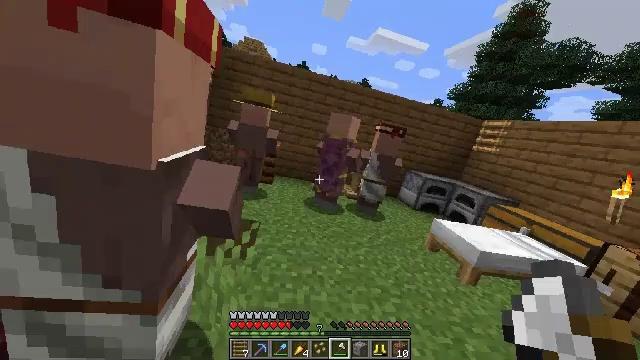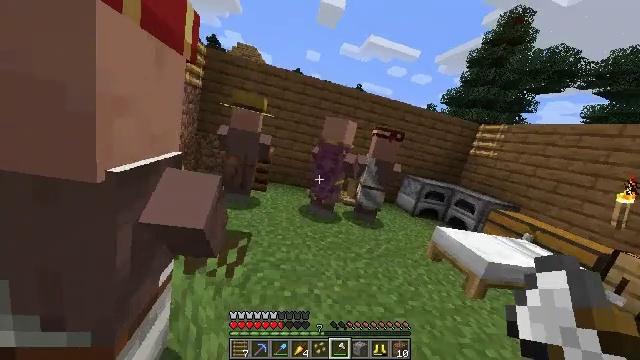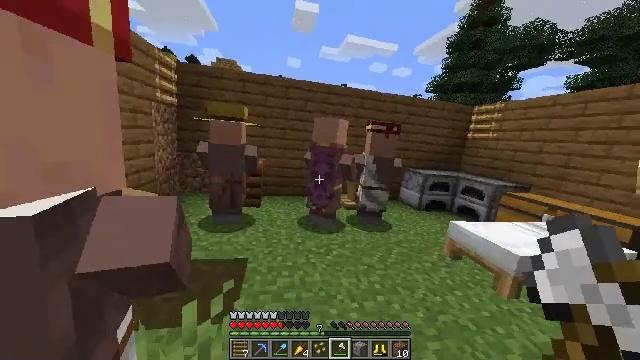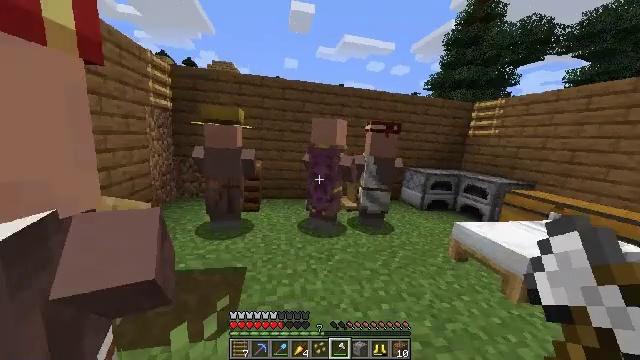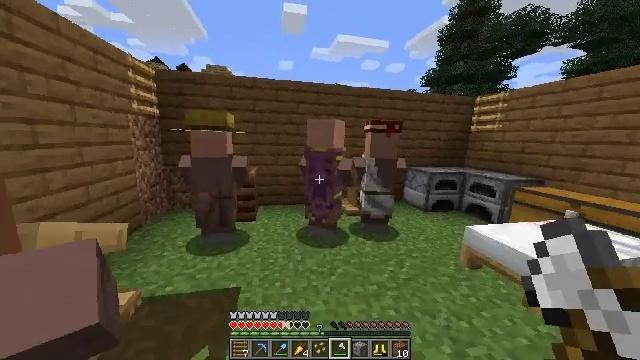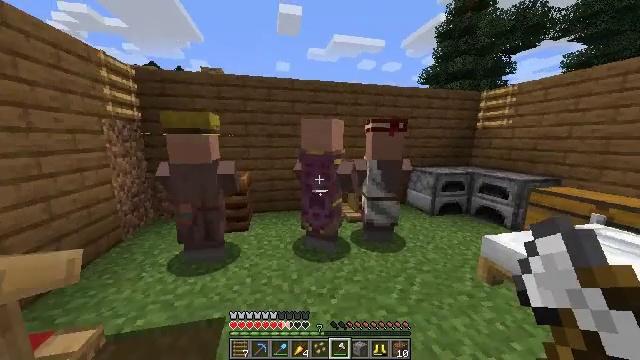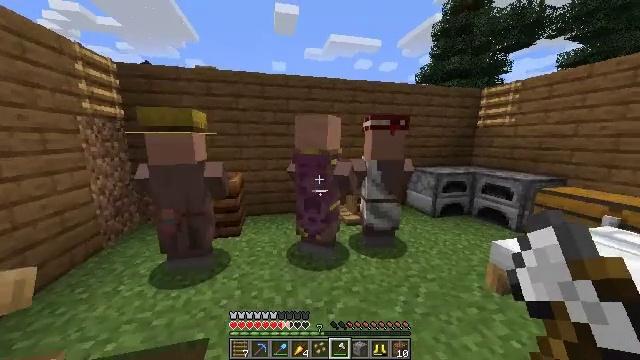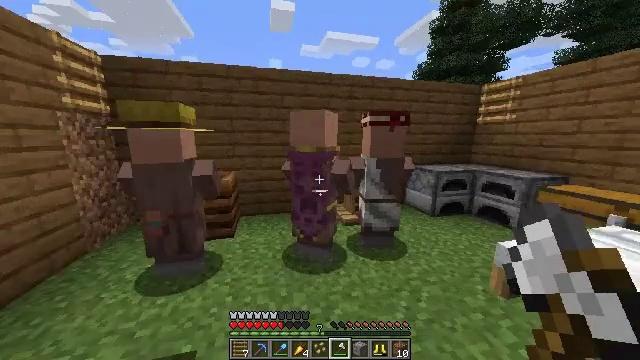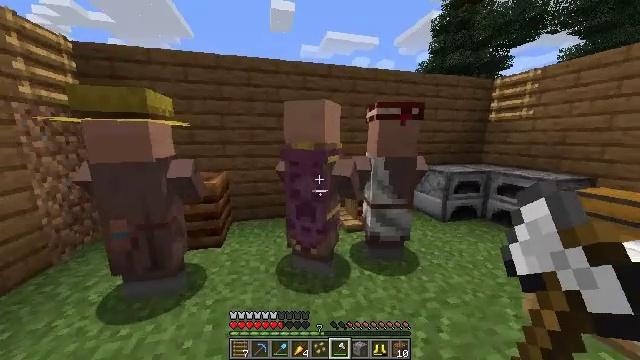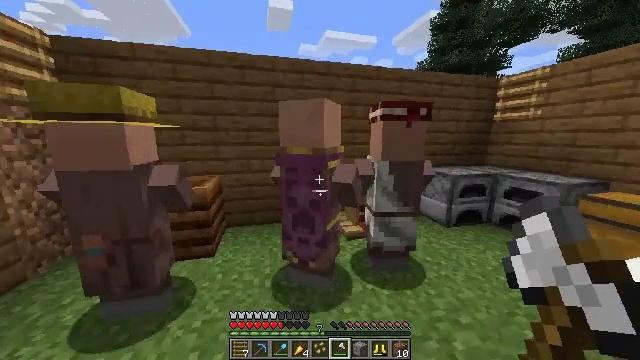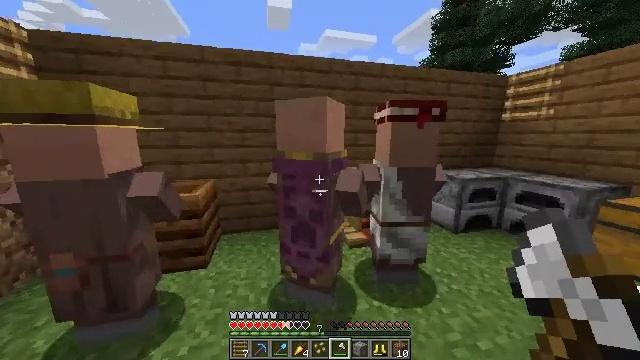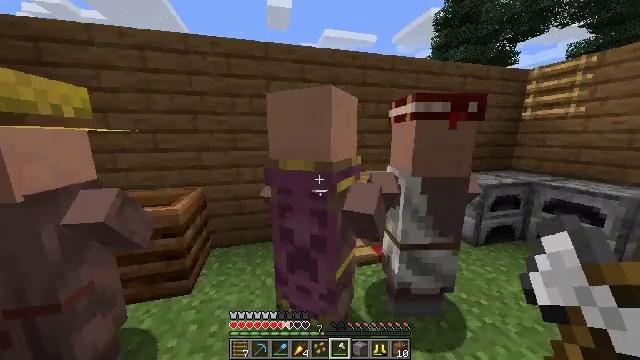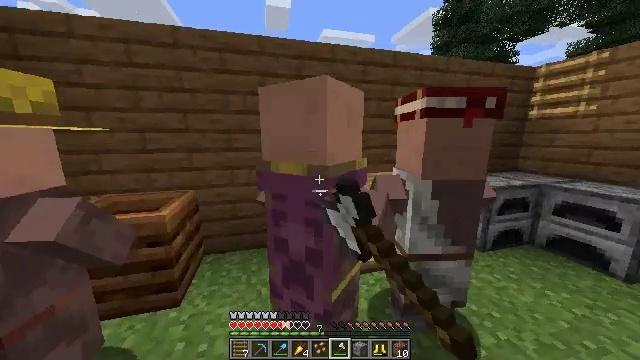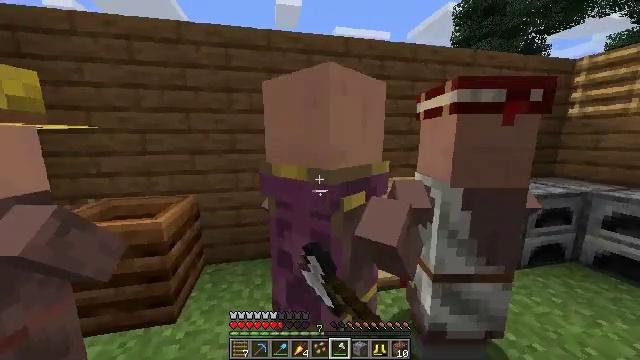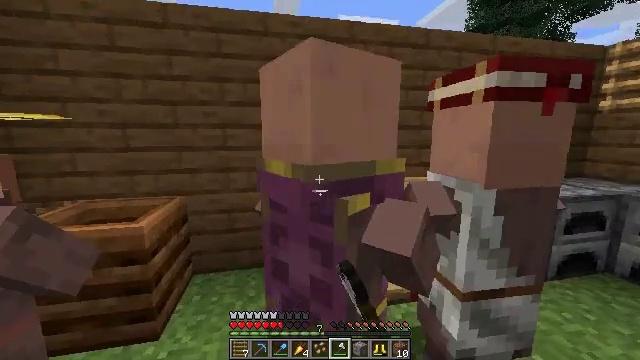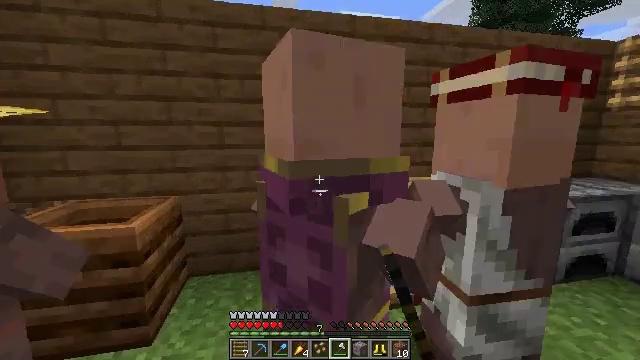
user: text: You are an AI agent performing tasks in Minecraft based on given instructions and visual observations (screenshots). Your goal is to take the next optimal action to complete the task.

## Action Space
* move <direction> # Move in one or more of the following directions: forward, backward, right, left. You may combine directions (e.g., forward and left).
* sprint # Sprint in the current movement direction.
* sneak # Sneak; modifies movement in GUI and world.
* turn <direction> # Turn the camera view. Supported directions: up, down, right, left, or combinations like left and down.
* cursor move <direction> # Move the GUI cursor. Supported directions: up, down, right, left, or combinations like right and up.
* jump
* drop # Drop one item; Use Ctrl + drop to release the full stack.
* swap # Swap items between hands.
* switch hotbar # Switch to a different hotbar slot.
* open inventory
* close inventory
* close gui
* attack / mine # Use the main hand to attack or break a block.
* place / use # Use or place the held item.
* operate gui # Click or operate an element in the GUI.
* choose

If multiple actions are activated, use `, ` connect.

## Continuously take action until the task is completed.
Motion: motion action
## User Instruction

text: Form an ender pearl.
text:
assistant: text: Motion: move forward, turn up
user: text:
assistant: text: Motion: move forward, turn up
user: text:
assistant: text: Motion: move forward
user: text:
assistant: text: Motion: move forward
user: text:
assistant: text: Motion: move forward
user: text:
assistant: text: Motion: move forward
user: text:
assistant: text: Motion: move forward
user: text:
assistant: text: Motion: move forward
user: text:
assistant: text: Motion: move forward
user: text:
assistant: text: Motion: move forward
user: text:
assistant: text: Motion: move forward, use / place
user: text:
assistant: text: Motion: use / place
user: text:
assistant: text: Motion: turn left and up
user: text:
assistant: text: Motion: no_op
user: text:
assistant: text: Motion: no_op
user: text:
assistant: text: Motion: no_op
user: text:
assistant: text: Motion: no_op
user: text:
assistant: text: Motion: cursor move left and down
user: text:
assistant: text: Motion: cursor move left and down
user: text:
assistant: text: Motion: no_op
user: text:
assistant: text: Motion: no_op
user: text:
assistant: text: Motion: no_op
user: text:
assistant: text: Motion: no_op
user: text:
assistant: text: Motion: no_op
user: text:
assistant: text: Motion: no_op
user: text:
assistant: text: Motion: no_op
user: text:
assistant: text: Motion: no_op
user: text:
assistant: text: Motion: no_op
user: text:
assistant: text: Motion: no_op
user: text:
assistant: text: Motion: no_op